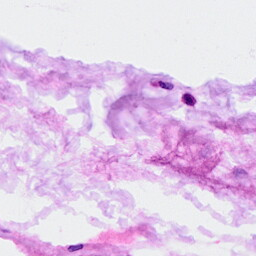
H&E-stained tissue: Ovarian